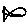
Label: fish